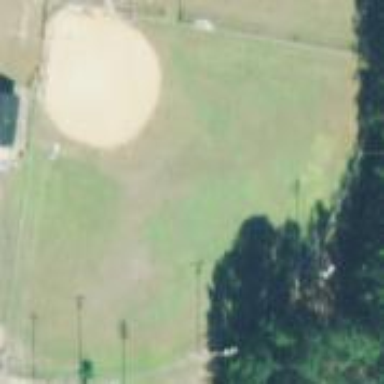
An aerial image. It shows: Baseball pitch for leisure land.